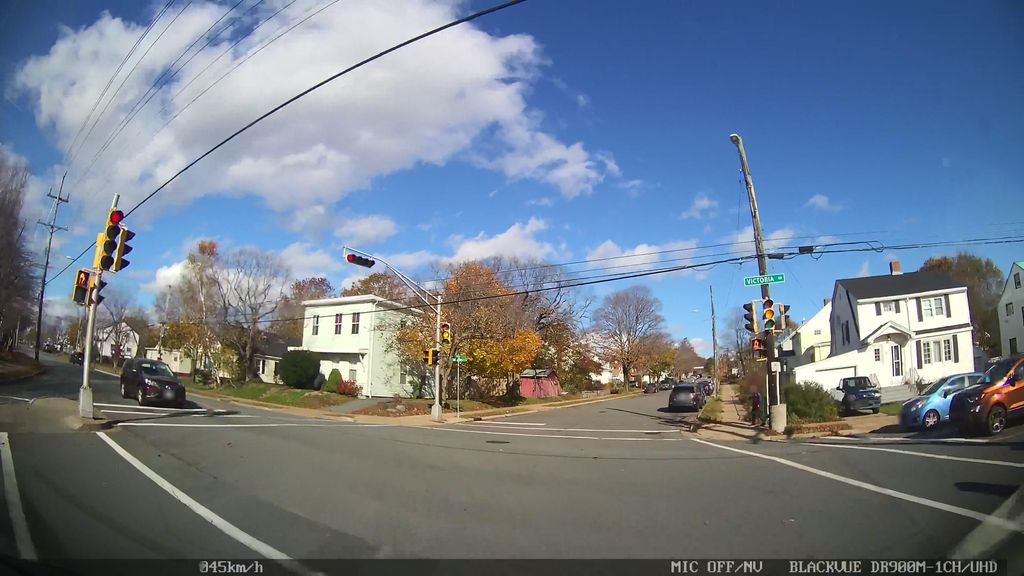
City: halifax